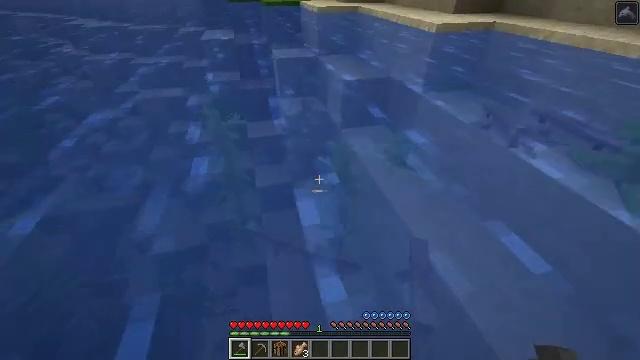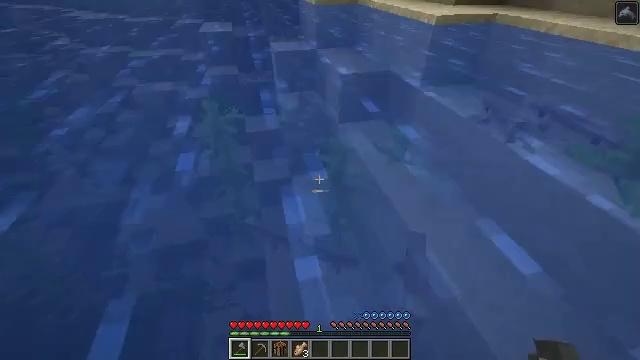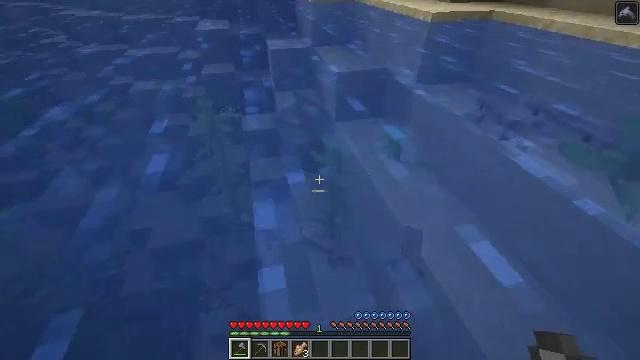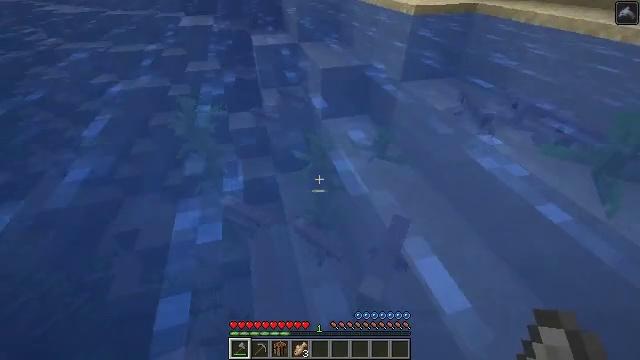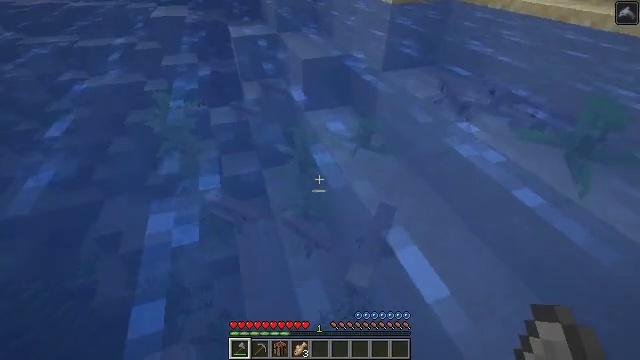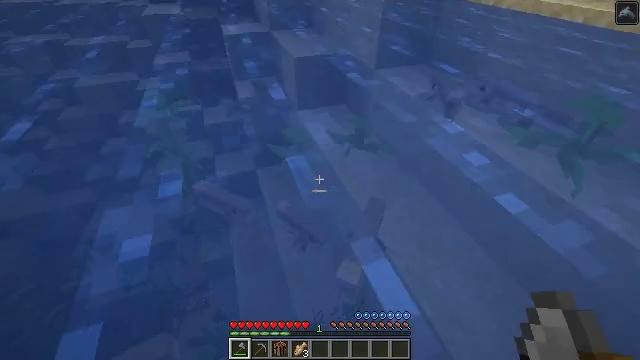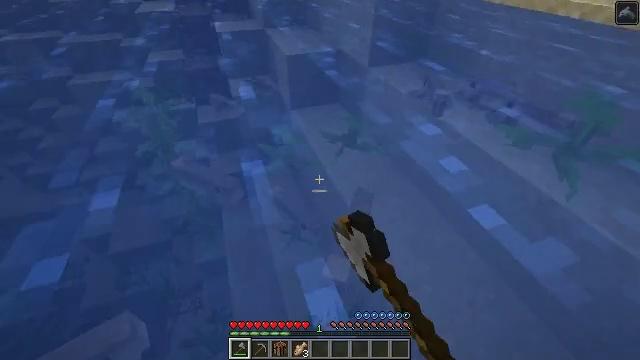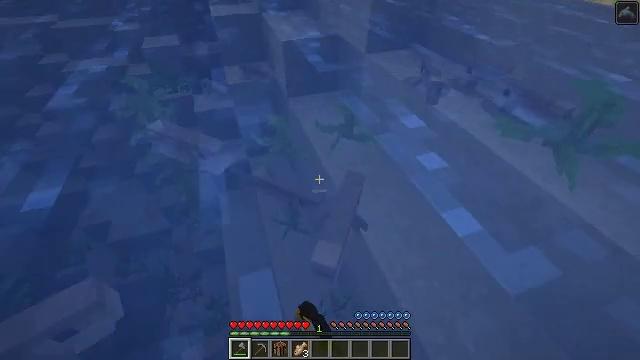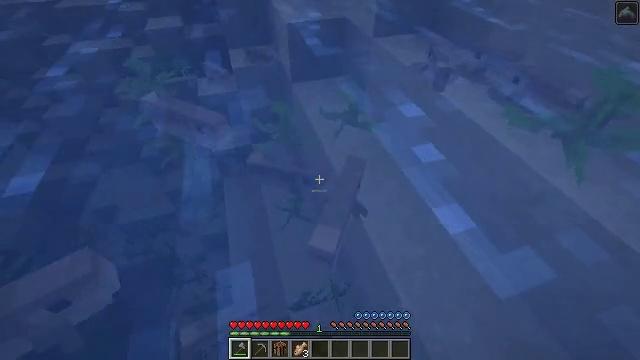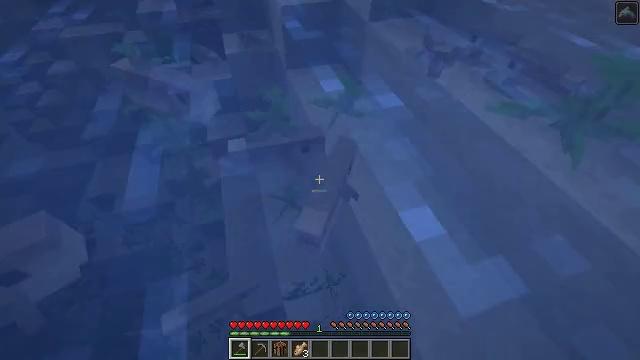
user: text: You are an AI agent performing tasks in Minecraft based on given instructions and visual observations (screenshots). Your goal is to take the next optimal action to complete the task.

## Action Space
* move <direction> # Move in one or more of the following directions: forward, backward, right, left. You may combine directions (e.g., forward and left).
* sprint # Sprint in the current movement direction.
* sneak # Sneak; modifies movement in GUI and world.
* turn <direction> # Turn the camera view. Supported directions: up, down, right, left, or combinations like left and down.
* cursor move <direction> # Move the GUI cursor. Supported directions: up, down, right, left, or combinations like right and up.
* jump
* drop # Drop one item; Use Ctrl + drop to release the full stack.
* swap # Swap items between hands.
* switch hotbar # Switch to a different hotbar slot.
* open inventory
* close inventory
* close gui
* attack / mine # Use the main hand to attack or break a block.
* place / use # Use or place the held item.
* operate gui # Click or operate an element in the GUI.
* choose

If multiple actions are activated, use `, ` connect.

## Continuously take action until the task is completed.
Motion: motion action
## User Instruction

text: Gather kelp plant by attacking it underwater.
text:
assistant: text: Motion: turn down
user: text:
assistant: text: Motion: no_op
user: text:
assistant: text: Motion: turn right
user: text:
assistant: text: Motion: turn right and down
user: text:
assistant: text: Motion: attack / mine
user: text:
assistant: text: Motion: attack / mine
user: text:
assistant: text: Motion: turn down, attack / mine
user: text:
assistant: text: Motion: turn left and down, attack / mine
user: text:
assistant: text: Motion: turn down
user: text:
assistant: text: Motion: no_op